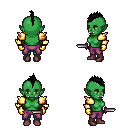
a pixel art fantasy rpg character, female body template, orc, green skin, gold arm armor, magenta pants, black mohawk hairstyle, gold gloves, maroon shoes, dagger, four views (front, back, left, right), 2x2 character sprite sheet, small pixel art, hard edges, no anti-aliasing